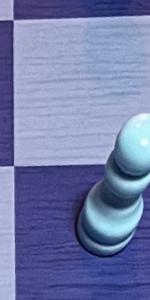
Label: Pawn_White